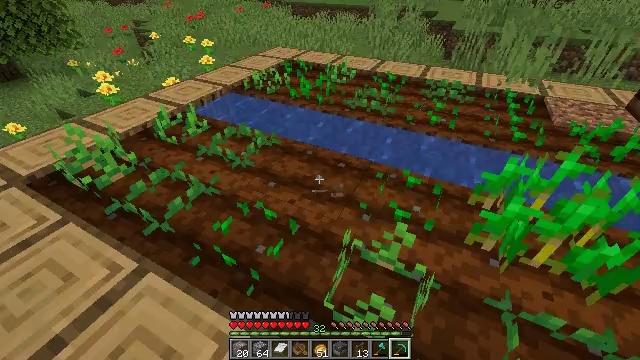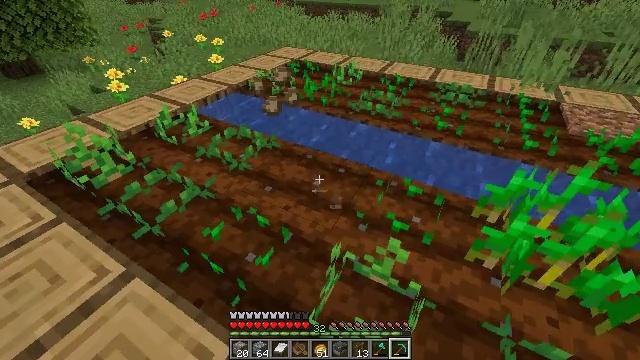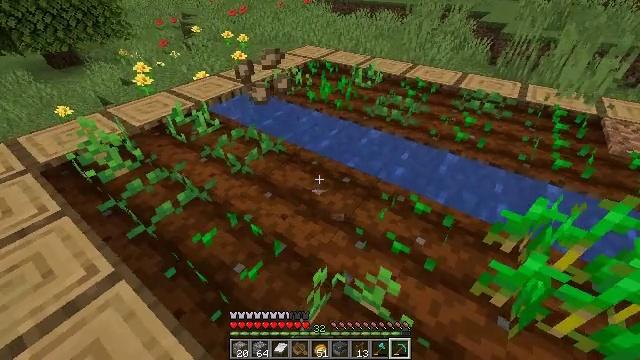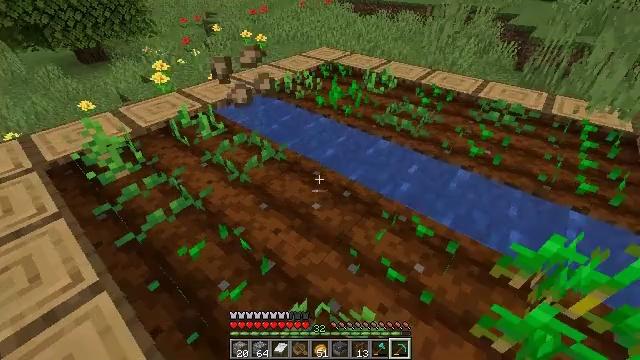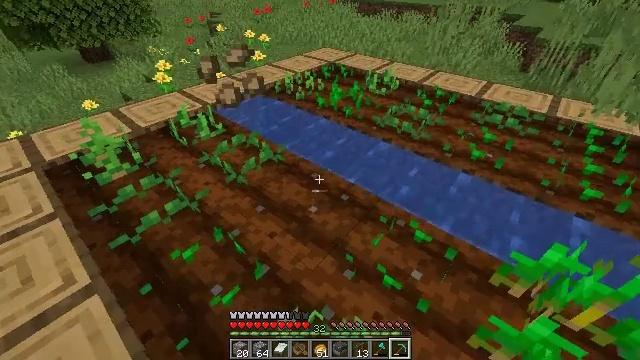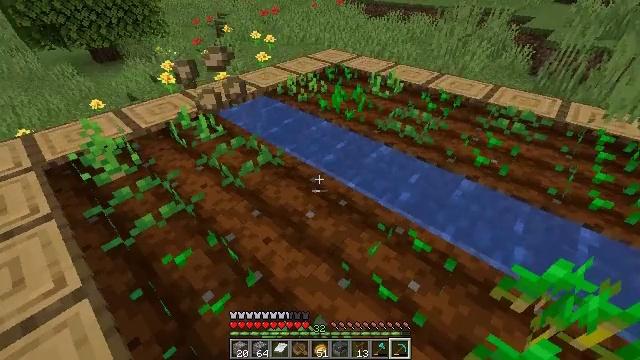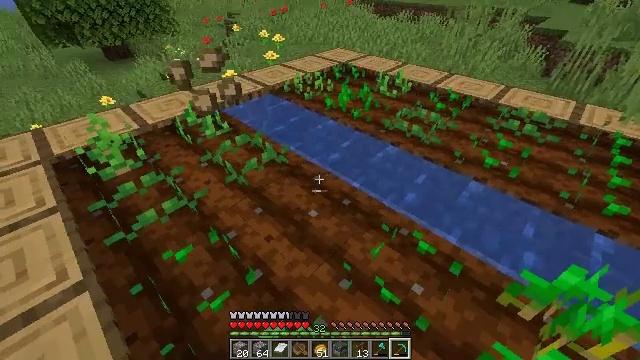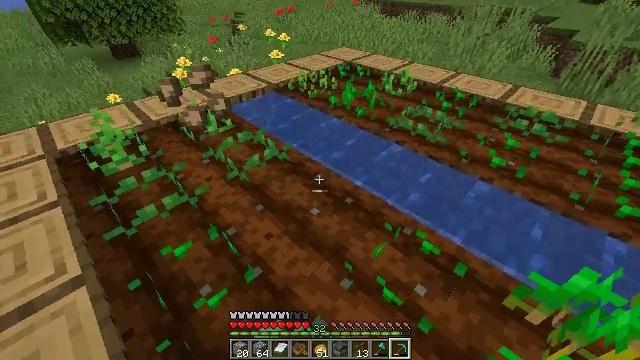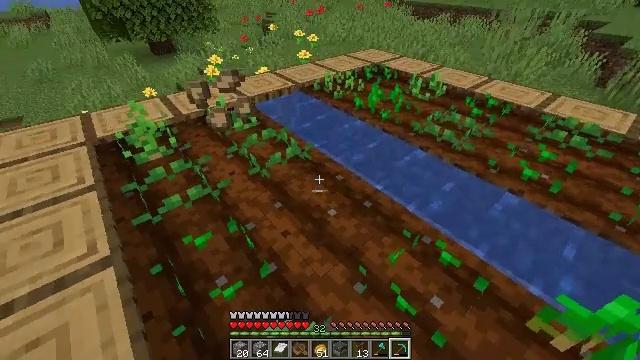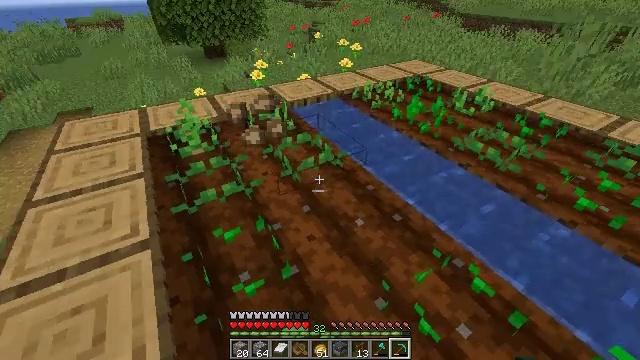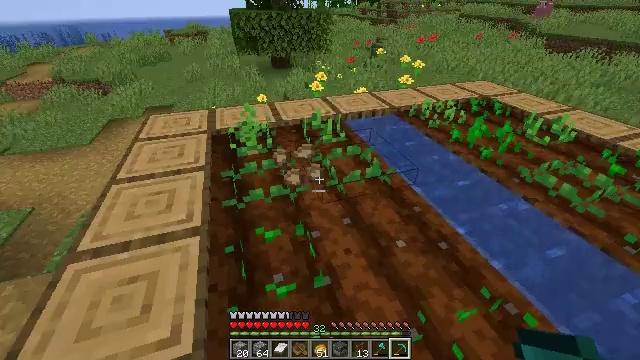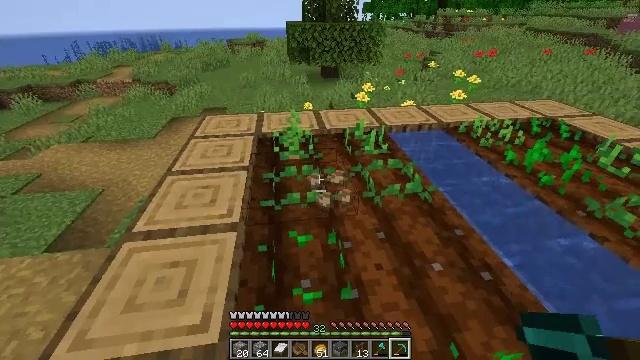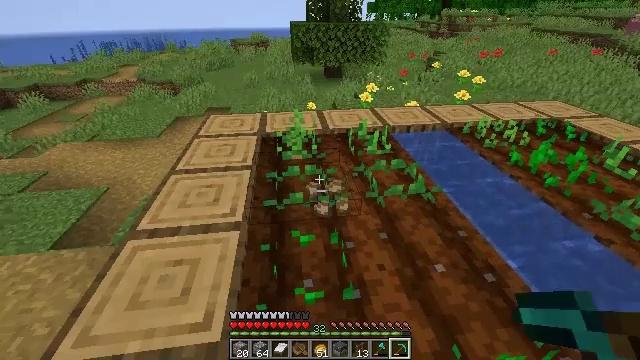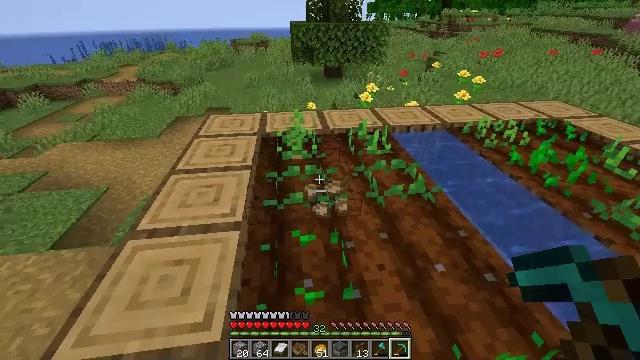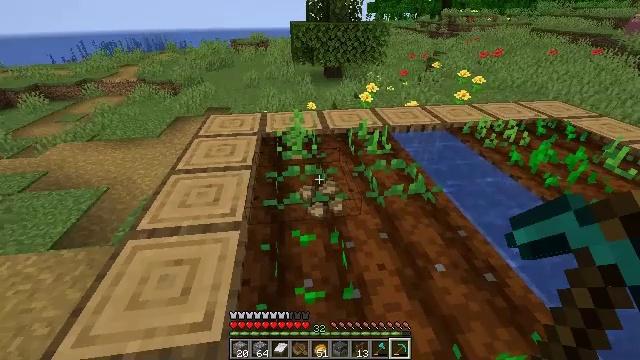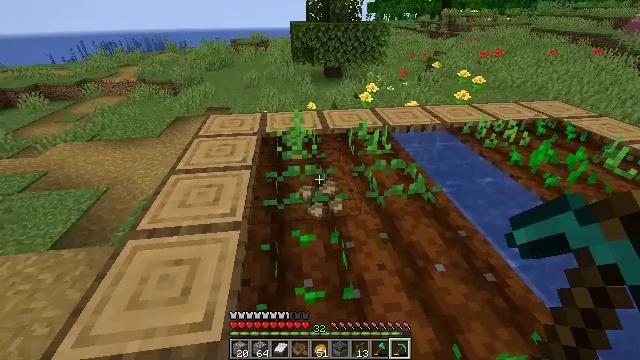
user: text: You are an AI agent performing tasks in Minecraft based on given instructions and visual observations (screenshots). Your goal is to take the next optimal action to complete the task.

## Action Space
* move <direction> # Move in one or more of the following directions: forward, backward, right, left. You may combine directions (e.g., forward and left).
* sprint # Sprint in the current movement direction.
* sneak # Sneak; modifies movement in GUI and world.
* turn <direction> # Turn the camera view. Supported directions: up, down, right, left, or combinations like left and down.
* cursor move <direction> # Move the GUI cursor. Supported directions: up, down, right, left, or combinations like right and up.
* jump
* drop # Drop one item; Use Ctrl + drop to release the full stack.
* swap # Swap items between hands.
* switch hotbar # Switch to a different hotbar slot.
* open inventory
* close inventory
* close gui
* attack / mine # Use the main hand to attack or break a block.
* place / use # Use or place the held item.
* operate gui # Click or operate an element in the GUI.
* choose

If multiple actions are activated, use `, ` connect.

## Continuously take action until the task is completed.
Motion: motion action
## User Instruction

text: Gather carrots from the field.
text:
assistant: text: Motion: move forward and move right, turn left
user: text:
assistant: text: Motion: move forward and move right, turn left
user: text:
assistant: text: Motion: move forward and move right, turn left
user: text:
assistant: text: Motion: no_op
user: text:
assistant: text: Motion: turn left
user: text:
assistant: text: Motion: turn left
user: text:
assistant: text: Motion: turn left
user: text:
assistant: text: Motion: turn left
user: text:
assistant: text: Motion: turn left and up
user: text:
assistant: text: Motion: turn left and up
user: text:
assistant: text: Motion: turn left and up
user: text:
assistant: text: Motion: no_op
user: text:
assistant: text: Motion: no_op
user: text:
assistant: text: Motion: no_op
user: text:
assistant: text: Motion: no_op
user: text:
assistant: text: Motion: no_op
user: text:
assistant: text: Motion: no_op
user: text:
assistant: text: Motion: no_op
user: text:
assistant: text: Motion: no_op
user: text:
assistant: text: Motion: no_op
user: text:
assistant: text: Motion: no_op
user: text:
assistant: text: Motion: no_op
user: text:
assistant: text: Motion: move forward
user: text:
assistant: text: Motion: move forward
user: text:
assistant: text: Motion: move forward, turn down
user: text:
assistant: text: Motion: move forward, turn down
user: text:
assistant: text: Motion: move forward, turn down
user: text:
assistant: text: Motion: turn down
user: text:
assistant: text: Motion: no_op
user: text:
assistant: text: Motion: no_op